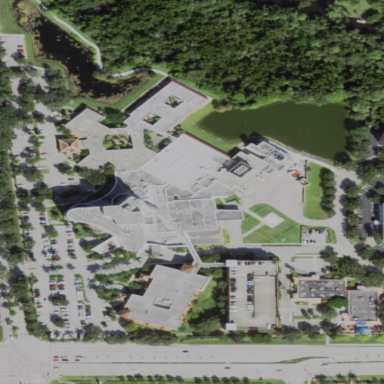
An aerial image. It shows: Hospital providing healthcare services.